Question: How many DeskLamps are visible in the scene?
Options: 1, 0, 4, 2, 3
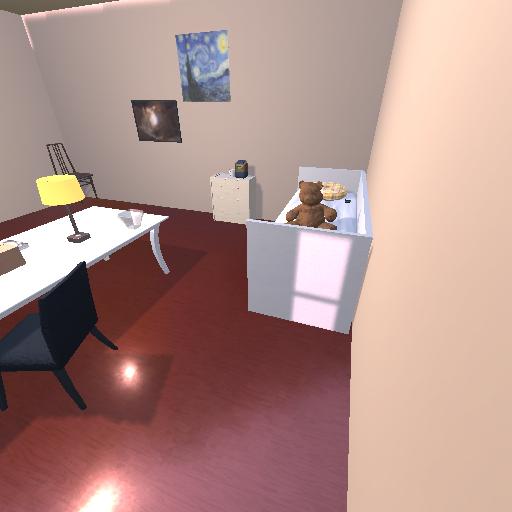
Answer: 1